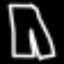
Label: pants